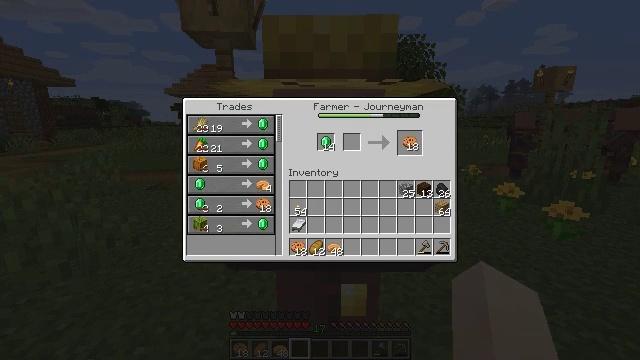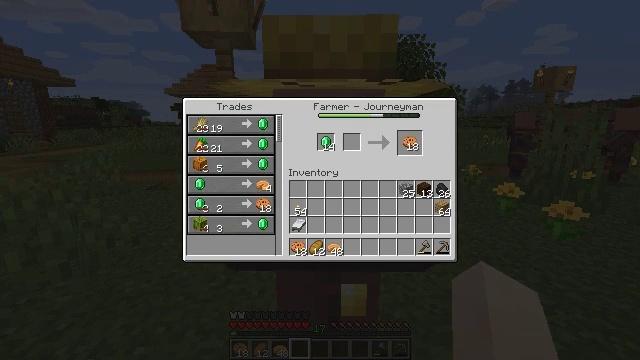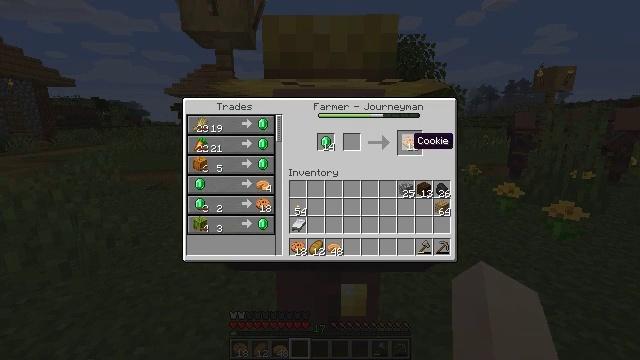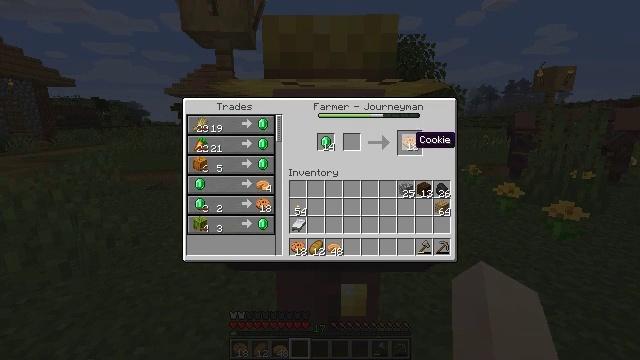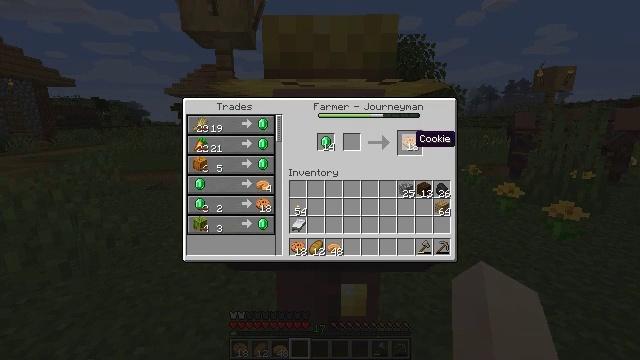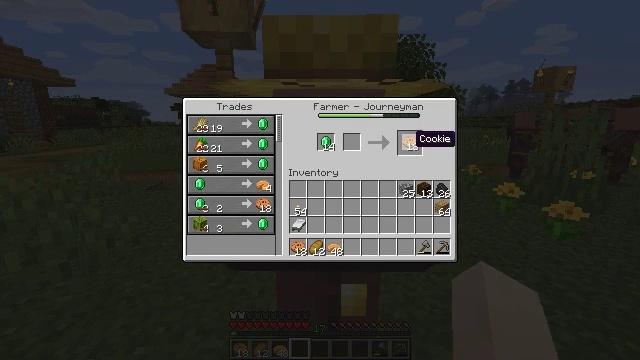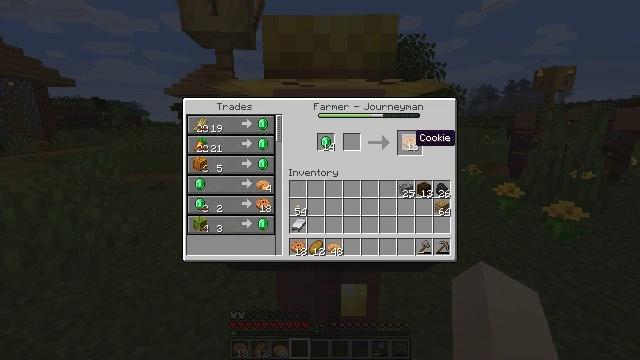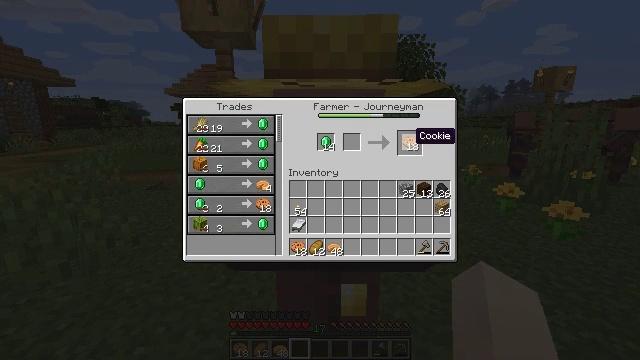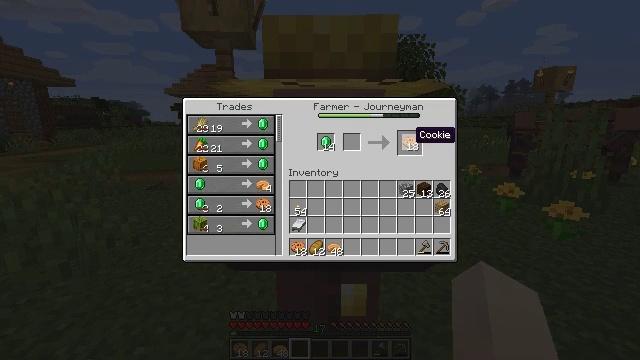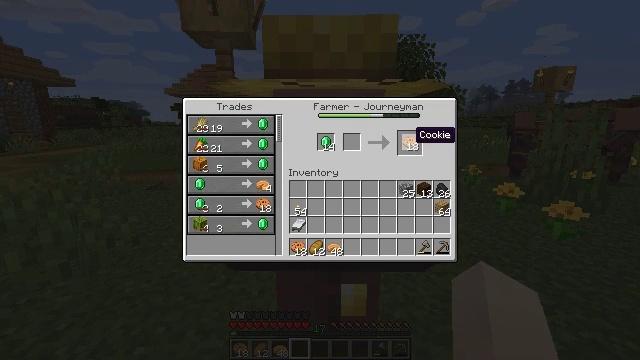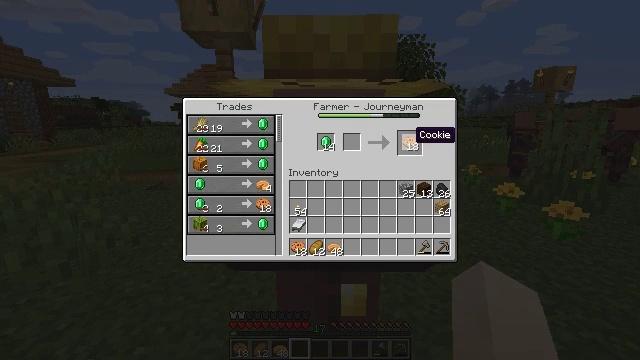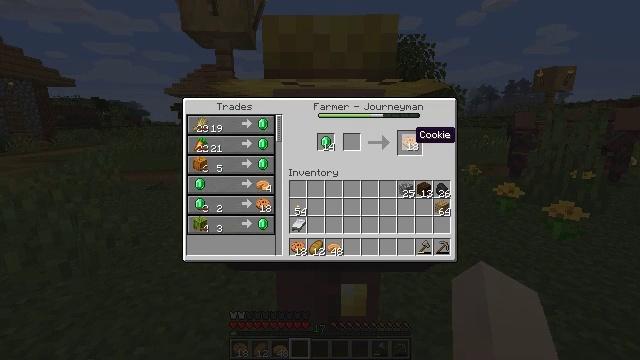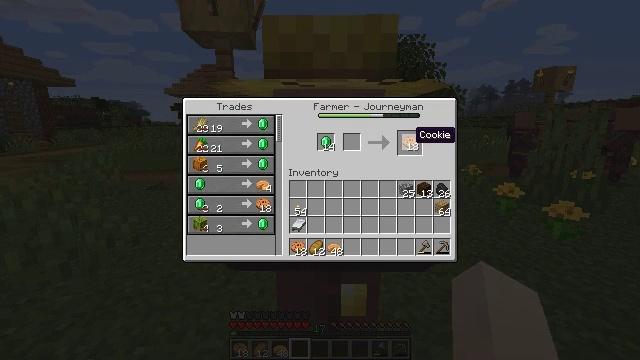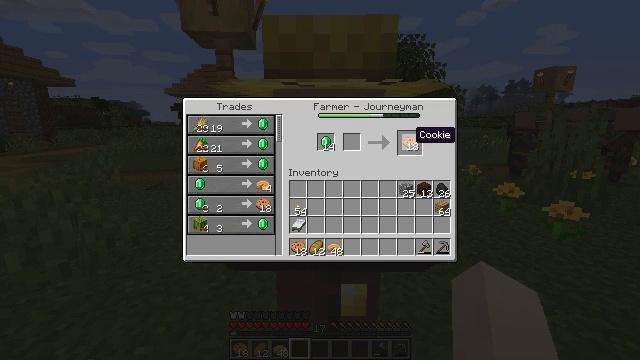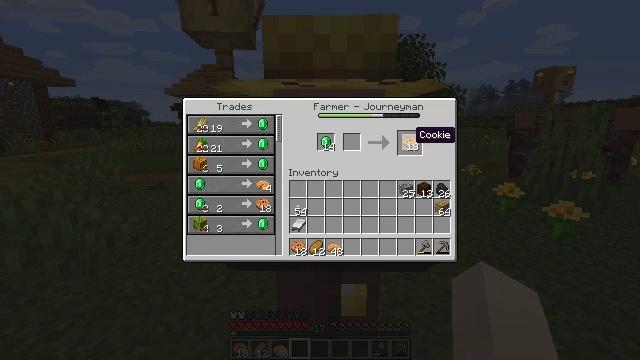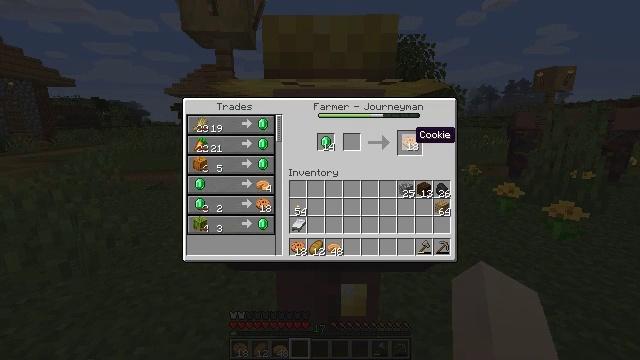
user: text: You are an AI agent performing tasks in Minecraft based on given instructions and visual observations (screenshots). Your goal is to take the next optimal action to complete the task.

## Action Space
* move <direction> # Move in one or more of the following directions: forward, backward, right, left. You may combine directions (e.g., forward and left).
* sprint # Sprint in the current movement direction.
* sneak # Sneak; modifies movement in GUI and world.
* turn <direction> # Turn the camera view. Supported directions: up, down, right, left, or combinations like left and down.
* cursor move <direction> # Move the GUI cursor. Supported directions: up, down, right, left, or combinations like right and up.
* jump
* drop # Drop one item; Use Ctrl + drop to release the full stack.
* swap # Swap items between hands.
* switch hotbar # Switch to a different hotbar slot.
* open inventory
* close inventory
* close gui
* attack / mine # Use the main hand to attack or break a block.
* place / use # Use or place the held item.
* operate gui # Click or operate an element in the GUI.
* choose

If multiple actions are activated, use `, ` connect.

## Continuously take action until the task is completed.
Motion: motion action
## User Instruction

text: Interact with crafting table to craft a cookie.
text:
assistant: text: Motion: cursor move right
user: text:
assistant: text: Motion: cursor move right
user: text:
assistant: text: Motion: no_op
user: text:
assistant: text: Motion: no_op
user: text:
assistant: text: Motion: no_op
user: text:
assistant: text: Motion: no_op
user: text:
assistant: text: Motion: no_op
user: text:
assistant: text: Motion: no_op
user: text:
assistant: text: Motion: no_op
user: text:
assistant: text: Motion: no_op
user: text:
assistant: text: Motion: no_op
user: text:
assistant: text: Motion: no_op
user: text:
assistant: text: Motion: no_op
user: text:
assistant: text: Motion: no_op
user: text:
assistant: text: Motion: no_op
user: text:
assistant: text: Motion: no_op
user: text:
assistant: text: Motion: no_op
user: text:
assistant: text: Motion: no_op
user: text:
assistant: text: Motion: no_op
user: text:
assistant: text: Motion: no_op
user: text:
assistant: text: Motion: no_op
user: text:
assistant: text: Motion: no_op
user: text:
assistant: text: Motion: no_op
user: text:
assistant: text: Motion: no_op
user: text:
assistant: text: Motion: no_op
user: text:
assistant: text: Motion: no_op
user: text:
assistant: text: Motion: no_op
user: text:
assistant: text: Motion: no_op
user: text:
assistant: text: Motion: no_op
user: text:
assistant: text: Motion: no_op